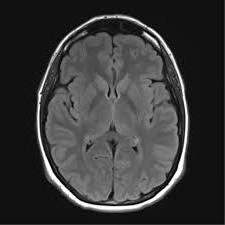
Label: notumor